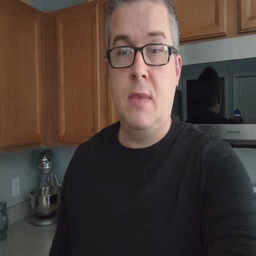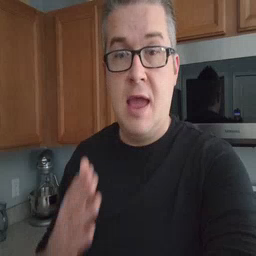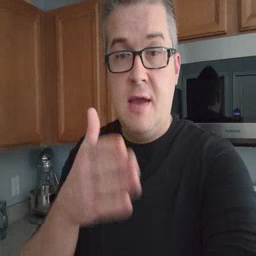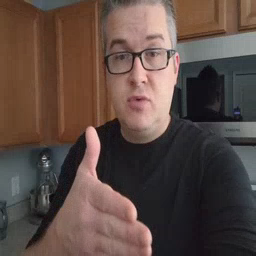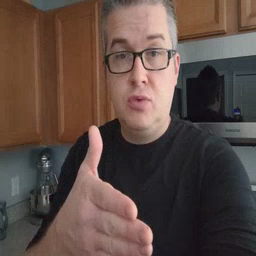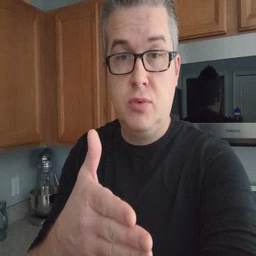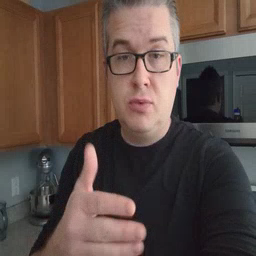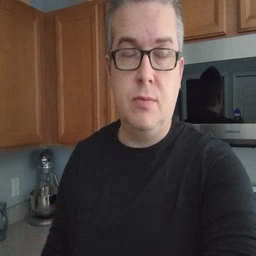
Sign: after